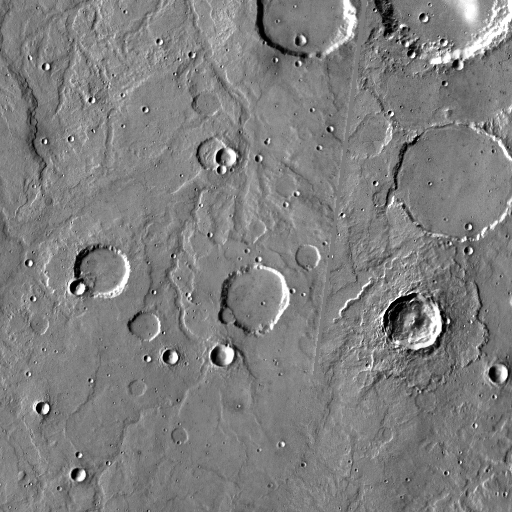
Crater classes present: Background, Other, Layered, Buried